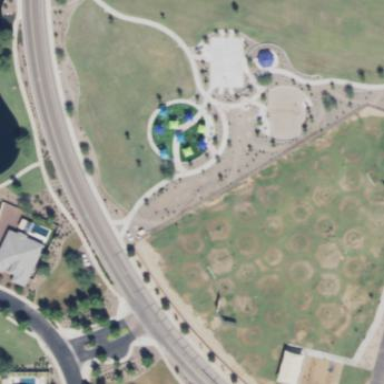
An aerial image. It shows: Park.